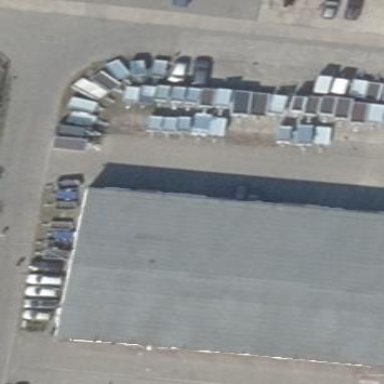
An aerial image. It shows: Residential building adjacent to car repair shop.